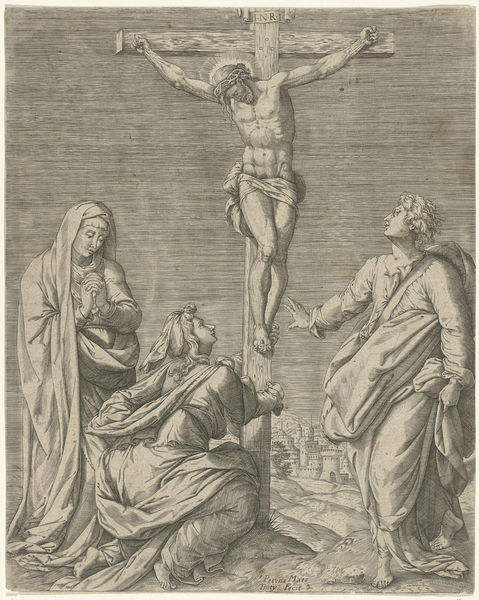
Titel: Kruisiging van Christus
Künstler: Pieter Maes
Standort: Amsterdam
Institution: Rijksmuseum
Schlagwörter: gott, himmel, schurz, umhang, frauen, menschen, stadt, frau, hintergrund, zeichnung, barock, bibel, johannes, trauer, kirche, gewand, gewänder, grafik, faltenwurf, kreuz, druck, radierung, stich, beten, heiligenschein, christus, jesus, kreuzigung, ostern, umfassen, opfer, jünger, maria, magdalena, christen, jerusalem, jesu, maria magdalena, biblisch, sakral, joseph, dreieckskomposition, golgotha, inri, aufblickend, jesus am kreuz, stich grafil druck